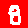
Digit: 8